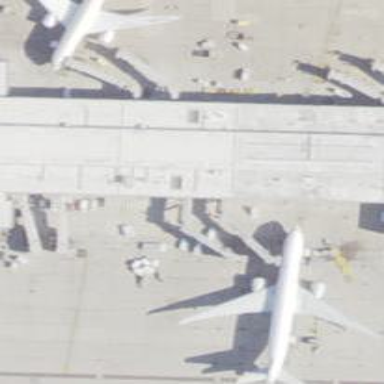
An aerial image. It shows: Airport gate.